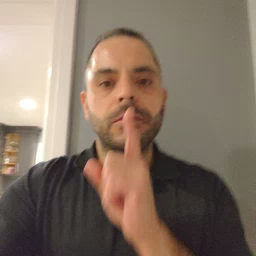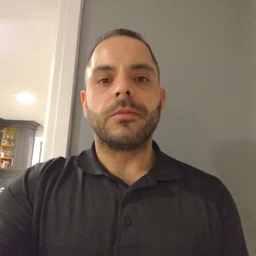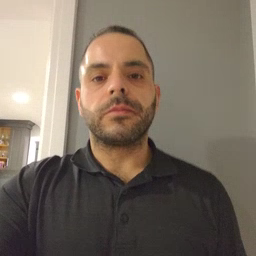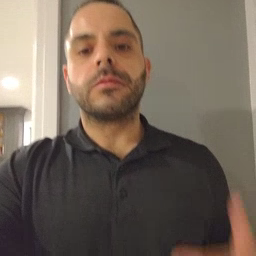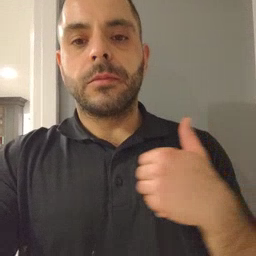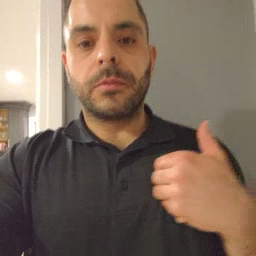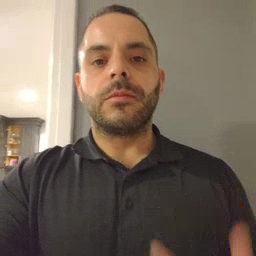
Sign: animal